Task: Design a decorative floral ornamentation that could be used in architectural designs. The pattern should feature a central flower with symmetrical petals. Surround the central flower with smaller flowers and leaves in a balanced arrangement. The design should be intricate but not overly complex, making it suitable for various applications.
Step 497:
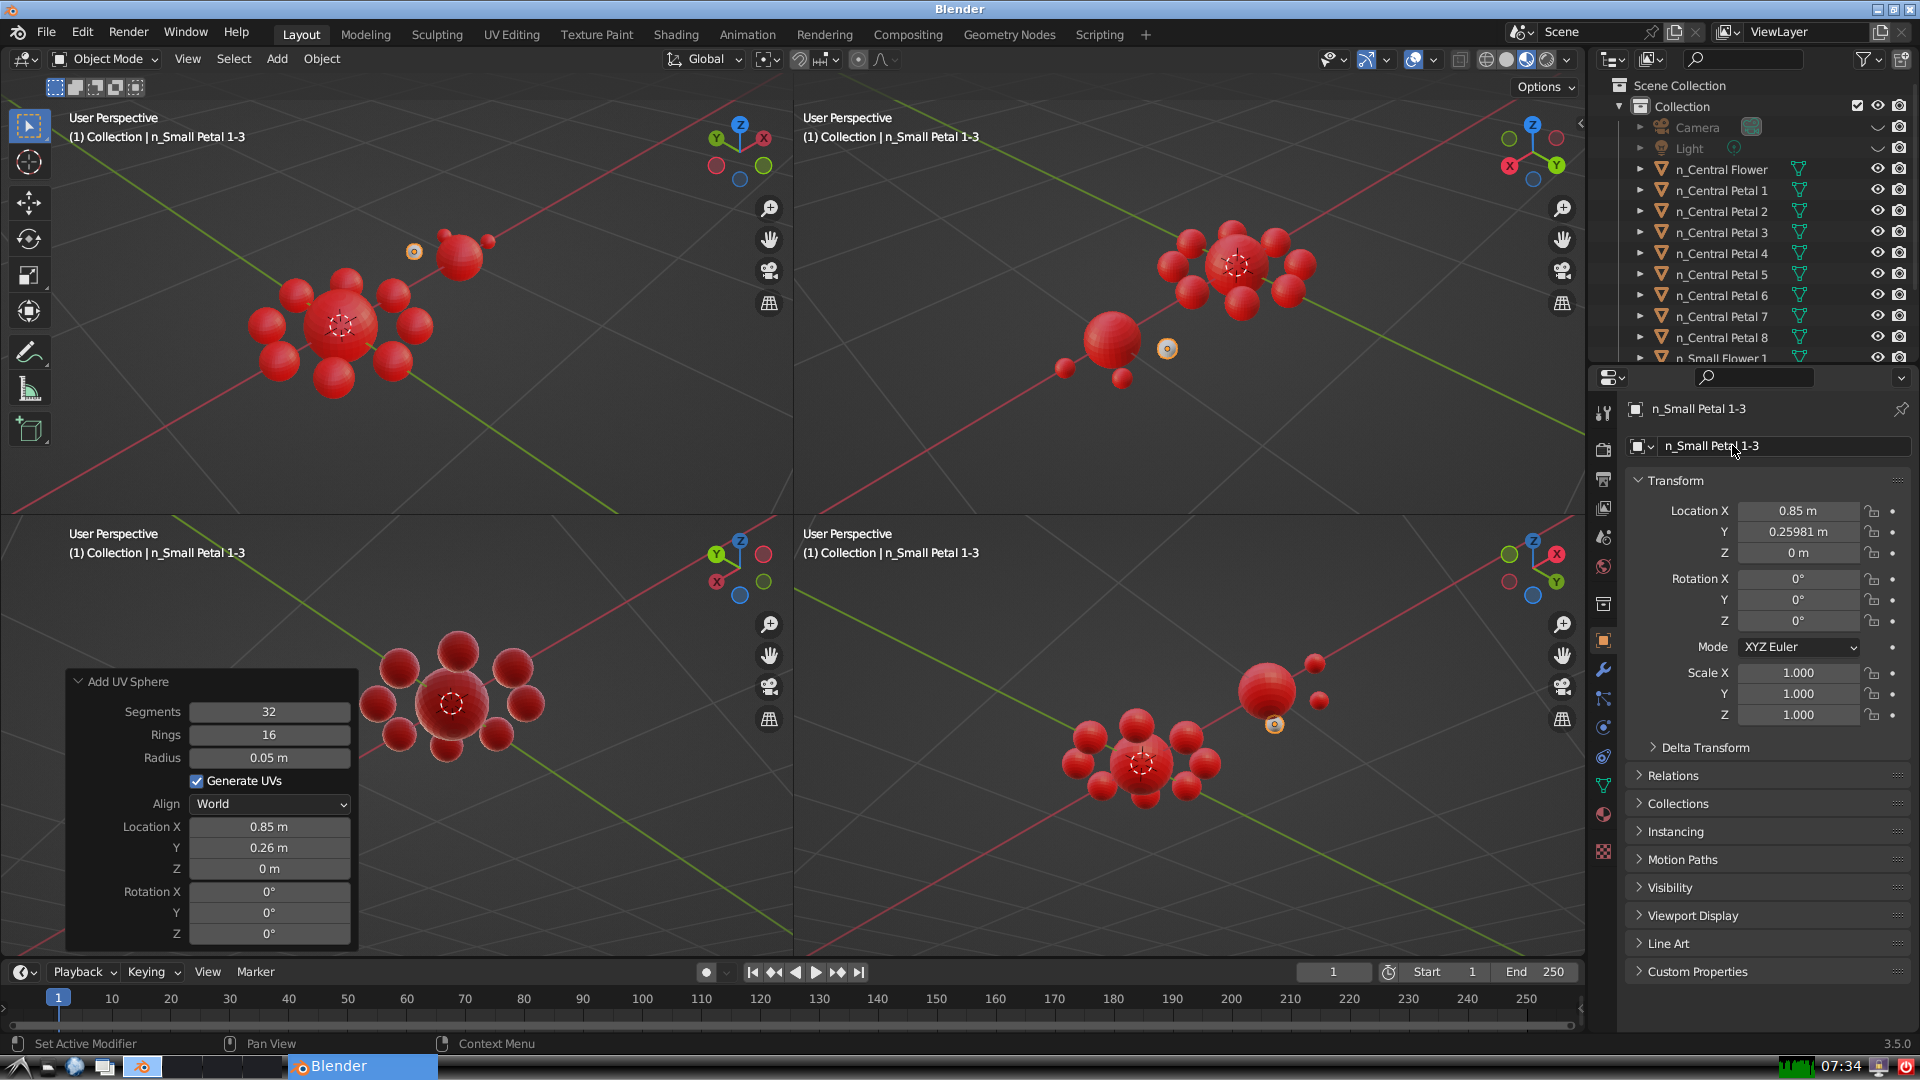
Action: {"mouse_move": [1603, 815]}